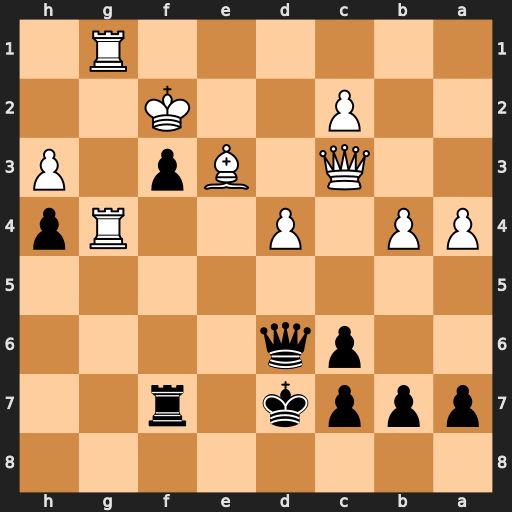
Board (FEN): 8/pppk1r2/2pq4/8/PP1P2Rp/2Q1Bp1P/2P2K2/6R1
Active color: b
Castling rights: -
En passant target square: -
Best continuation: Qh2+ R4g2 fxg2+ Ke1 Qxh3